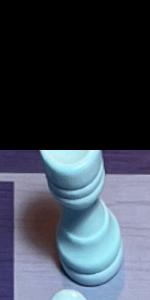
Label: Rook_White